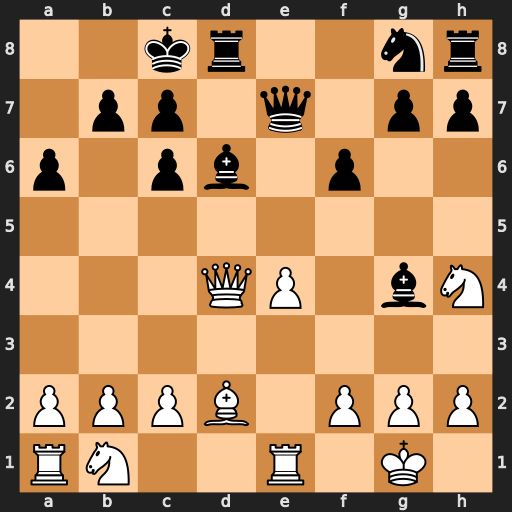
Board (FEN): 2kr2nr/1pp1q1pp/p1pb1p2/8/3QP1bN/8/PPPB1PPP/RN2R1K1
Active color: w
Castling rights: -
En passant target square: -
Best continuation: e5 fxe5 Qxg4+